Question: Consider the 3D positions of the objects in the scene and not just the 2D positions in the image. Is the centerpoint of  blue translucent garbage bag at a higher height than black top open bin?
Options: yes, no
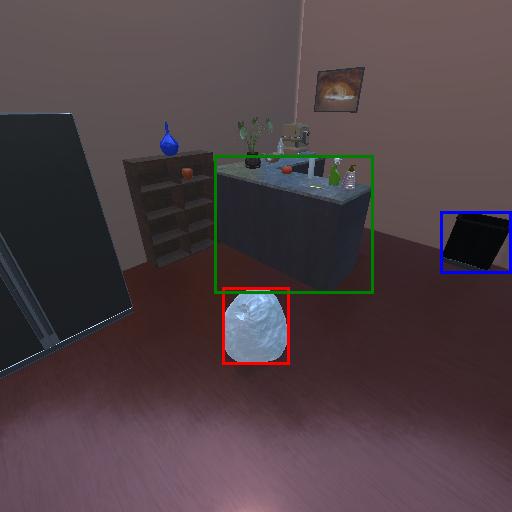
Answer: yes